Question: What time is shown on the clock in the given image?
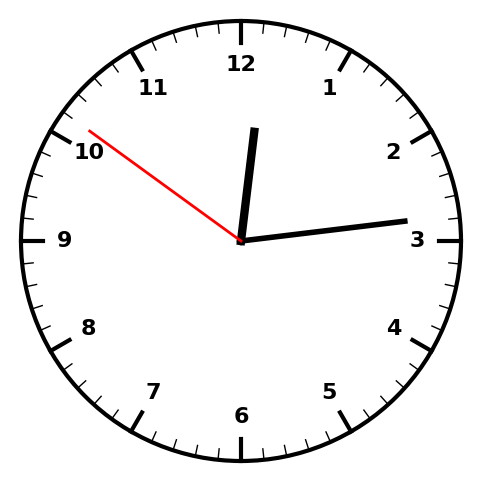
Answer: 12:13:51